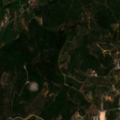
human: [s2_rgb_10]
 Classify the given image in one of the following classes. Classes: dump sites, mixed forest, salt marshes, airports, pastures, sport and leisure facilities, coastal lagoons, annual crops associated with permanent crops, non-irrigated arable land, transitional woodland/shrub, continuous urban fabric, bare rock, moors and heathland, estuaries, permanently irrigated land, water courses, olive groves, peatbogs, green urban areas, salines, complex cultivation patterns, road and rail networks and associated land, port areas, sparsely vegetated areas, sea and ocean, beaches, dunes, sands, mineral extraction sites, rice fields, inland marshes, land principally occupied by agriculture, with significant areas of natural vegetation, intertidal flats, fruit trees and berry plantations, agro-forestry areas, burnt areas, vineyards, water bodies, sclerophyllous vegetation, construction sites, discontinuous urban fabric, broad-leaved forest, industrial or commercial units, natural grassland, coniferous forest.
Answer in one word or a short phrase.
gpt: olive groves, land principally occupied by agriculture, with significant areas of natural vegetation, broad-leaved forest, moors and heathland, transitional woodland/shrub